Field crop: tomato
Growth stage: 2
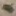
Species: solanum